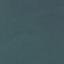
Land use / land cover: SeaLake